Question: How to retrieve sum of a column of data from the database and subract it from another column of data from the database? I want to do it like, get the sum from Total_Sales column and sum from Total_Value column and perform subract operation ie, subract value of Total_Value from value of Total_Sales (Total_Sales - Total_Value). Currently this is my piece of code.
'''
calculateButton.addActionListener(new ActionListener()
{
public void actionPerformed(ActionEvent ae)
{
try
{
Class.forName("sun.jdbc.odbc.JdbcOdbcDriver");
Connection conn = DriverManager.getConnection("Jdbc:Odbc:TomsJava");
java.util.Date fromDate=(java.util.Date)fromtextField.getValue();
java.util.Date toDate=(java.util.Date)totextField.getValue();
PreparedStatement ps = conn.prepareStatement("select SUM(Total_Sales - Total_Value) As Result from DailyAnalysis where 'Date1 BETWEEN #fromDate# AND #toDate#' ");
ResultSet rs = ps.executeQuery();
while(rs.next())
{
String itemName = rs.getString("Item");
Double totalValue = rs.getDouble("Total_Value");
Double totalSales = rs.getDouble("Total_Sales");
Double Result = rs.getDouble(1);
}
}
catch(SQLException s)
{
System.out.println(s);
}
catch(ClassNotFoundException z)
{
System.out.println(z);
}
catch(NumberFormatException n)
{
System.out.println(n);
}
}
});
'''

I am trying to retrieve of the columns between two dates. I want to set the total of retrieved value of Total_Value to the Total Expense text field, and sum of Total_Sales column to the Total Income textfield. Then calculate the profit or loss based on that.
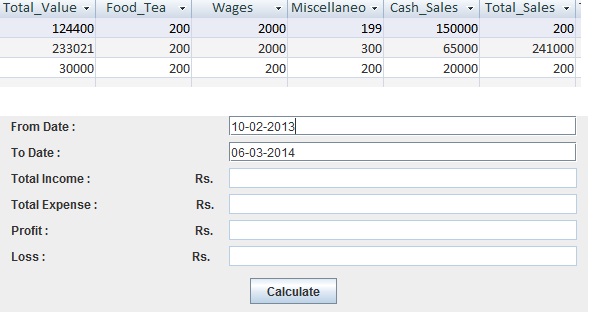
Answer: '''
Select Sum(Total_Sales) as Sales_Total, Sum(Total_Value) as Value_Total, Sum(Total_Sales - Total_Value) as Result
From DailyAnalysis
'''
Change query and code to this
'''
Double result = null;
Double totalValue = null;
Double totalSales = null;
...
PreparedStatement ps = conn.prepareStatement("select Sum(Total_Sales) as Sales_Total, Sum(Total_Value) as Value_Total, SUM(Total_Sales - Total_Value) As Result from DailyAnalysis where Date1 BETWEEN ? AND ? ");
ps.setDate(1,fromDate)
ps.setDate(2,toDate)
ResultSet rs = ps.executeQuery();
//Query should only return one or zero result hence the if statement
if (rs.next())
{
//Define variables at the top, if you want to have access outside the if block scope
totalValue = rs.getDouble("Value_Total");
totalSales = rs.getDouble("Sales_Total");
result = rs.getDouble("Result");
}
'''